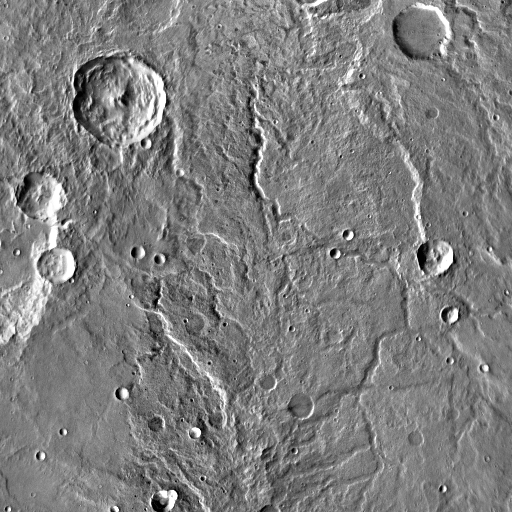
Crater classes present: Background, Other, Layered, Buried